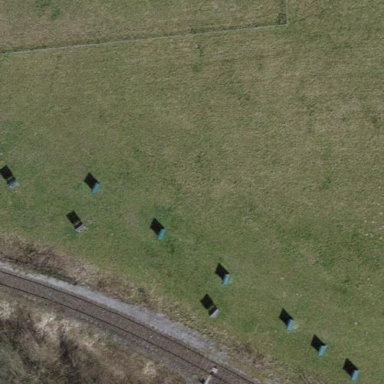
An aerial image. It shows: Shooting range on leisure land pitch.